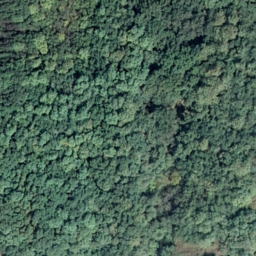
Label: forest